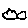
Label: fish